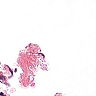
Metastatic tissue present: no